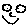
Label: smiley face